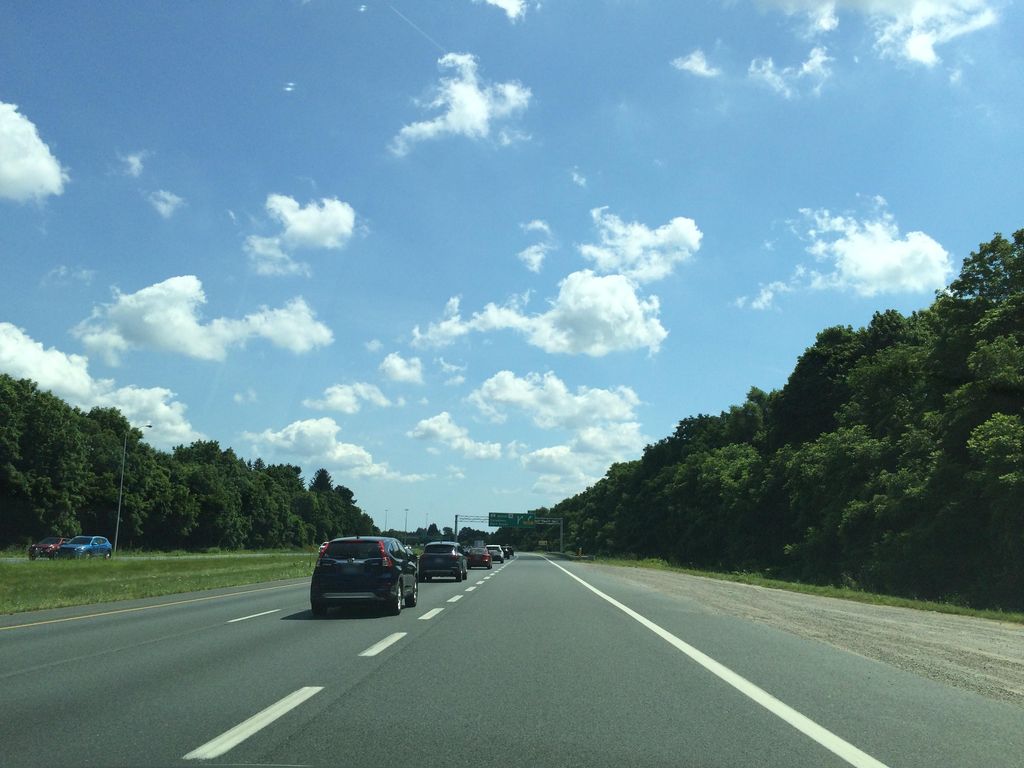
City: hamilton